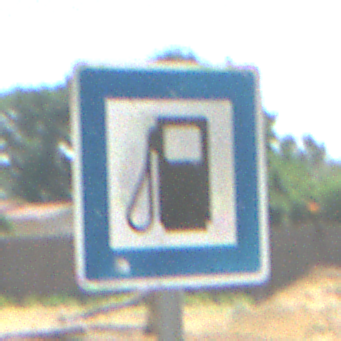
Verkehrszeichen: Tankstelle
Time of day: Midday
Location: Outdoor (Nature)
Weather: Clear
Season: NotSpecified
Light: Natural